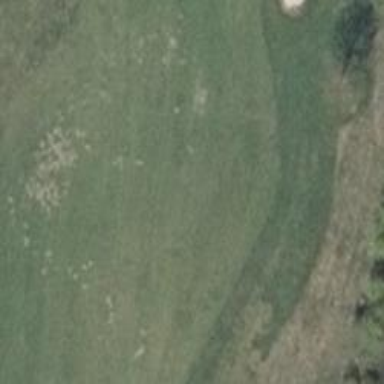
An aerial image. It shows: View of golf hole.